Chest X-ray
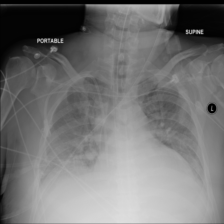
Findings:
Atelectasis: positive
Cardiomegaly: negative
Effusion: positive
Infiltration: negative
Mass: negative
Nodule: negative
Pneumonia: negative
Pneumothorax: negative
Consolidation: negative
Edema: negative
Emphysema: negative
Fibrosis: negative
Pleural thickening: negative
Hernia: negative